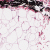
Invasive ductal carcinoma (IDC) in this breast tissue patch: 0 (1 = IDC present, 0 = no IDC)